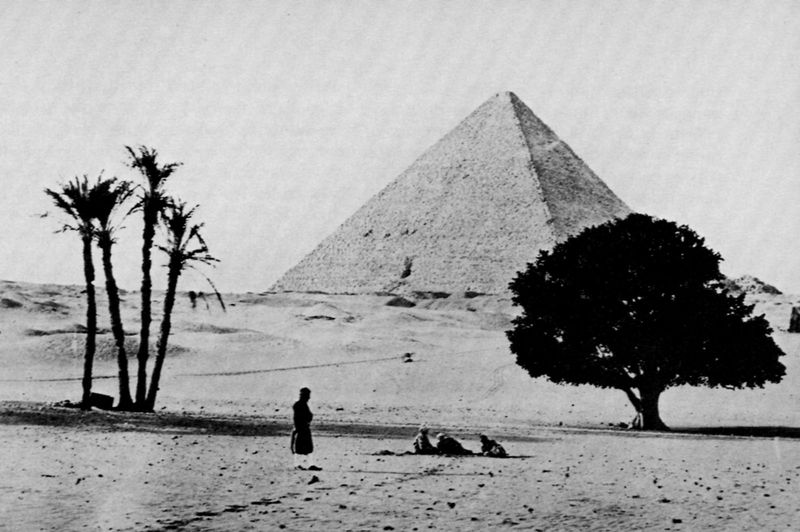
Titel: Große Pyramide
Künstler: Francis Frith
Schlagwörter: baum, blätter, gruppe, himmel, laub, mann, schatten, weiß, bäume, dreieck, landschaft, menschen, sand, sitzen, grau, hell, licht, männer, schwarz, alt, geschichte, spitze, stehen, stein, steine, baumstamm, erde, horizont, stamm, sonne, krone, unterhaltung, spuren, afrika, dünen, wüste, linien, rast, arbeiter, spitz, gerade, palme, palmwedel, foto, fotografie, photographie, vier, fuss, orient, zypresse, steht, schwarzweiss, dattel, gestalten, photo, baumgruppe, grab, palmen, basis, pyramide, fotographie, turban, dreiecke, arabien, araber, grabmal, ägypten, lager, ägypter, kamel, palmblätter, einwohner, plamen, kairo, beduine, beduinen, pyramiden, pharaonen, weltwunder, gizeh, cheops